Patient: sex M, age 68
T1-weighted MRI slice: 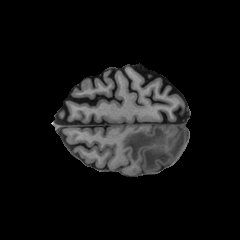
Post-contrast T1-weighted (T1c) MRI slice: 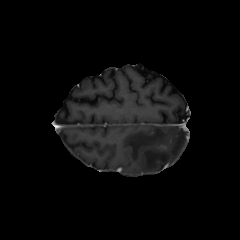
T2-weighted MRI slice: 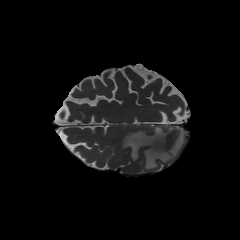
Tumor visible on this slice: yes
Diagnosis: Glioblastoma, IDH-wildtype
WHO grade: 4